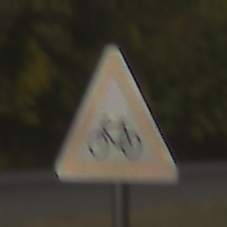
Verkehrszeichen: RadverkehrRechts
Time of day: MorningAfternoon
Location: Outdoor (Suburban)
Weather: Clear
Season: NotSpecified
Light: Natural